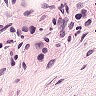
Metastatic tissue present: yes